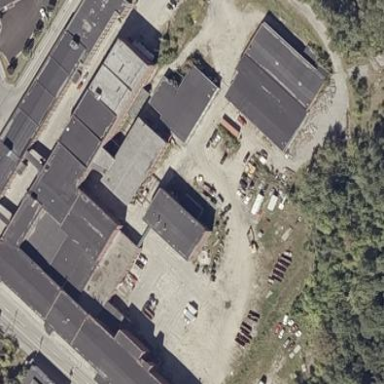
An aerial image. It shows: Historic factory.